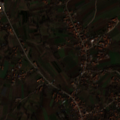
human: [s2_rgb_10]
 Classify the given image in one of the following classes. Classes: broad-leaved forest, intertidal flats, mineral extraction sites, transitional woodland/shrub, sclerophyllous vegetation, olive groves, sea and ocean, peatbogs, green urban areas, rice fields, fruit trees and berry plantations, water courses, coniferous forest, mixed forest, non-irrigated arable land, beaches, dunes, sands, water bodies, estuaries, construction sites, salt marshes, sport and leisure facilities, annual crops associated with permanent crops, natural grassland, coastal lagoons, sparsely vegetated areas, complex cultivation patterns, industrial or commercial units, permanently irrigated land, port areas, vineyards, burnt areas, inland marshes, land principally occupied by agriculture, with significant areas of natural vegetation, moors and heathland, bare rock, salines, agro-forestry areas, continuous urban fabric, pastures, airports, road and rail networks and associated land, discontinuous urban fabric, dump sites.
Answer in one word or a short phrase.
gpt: discontinuous urban fabric, non-irrigated arable land, complex cultivation patterns, land principally occupied by agriculture, with significant areas of natural vegetation